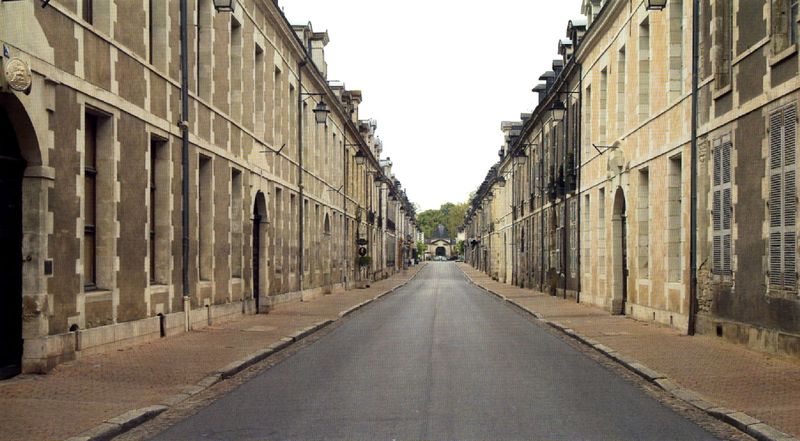
Titel: Le Chateau & La Cité Idéale Richelieu
Standort: Tour de Mosson (EU - F)
Schlagwörter: himmel, schatten, weiß, bäume, gelb, stadt, braun, fenster, frankreich, grau, lampe, laterne, licht, schwarz, strasse, tür, dach, gebäude, rot, weg, stein, bild, häuser, front, fensterläden, fassade, fassaden, gasse, pflaster, türen, mauer, allee, laden, läden, tor, foto, fotografie, bögen, wände, eingang, eingänge, gang, fensterladen, bürgersteig, gehsteig, gauben, zentralperspektive, asphalt, gehweg, pflastersteine, schilder, bordstein, zentral, medaille, mauersteine, teer, fahrbahn, bürgersteige, rhythisierung, rythmisierung